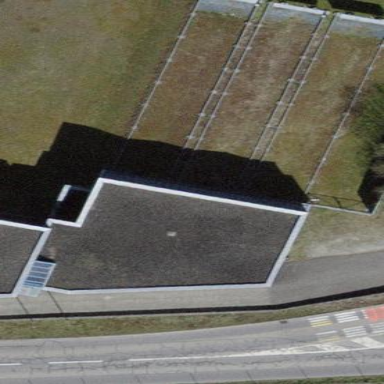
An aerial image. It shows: Building dedicated to shooting sports.